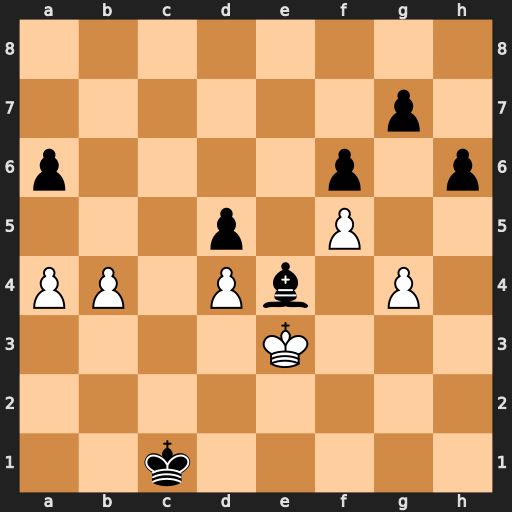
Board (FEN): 8/6p1/p4p1p/3p1P2/PP1Pb1P1/4K3/8/2k5
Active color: w
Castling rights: -
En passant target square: -
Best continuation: b5 axb5 axb5 h5 b6